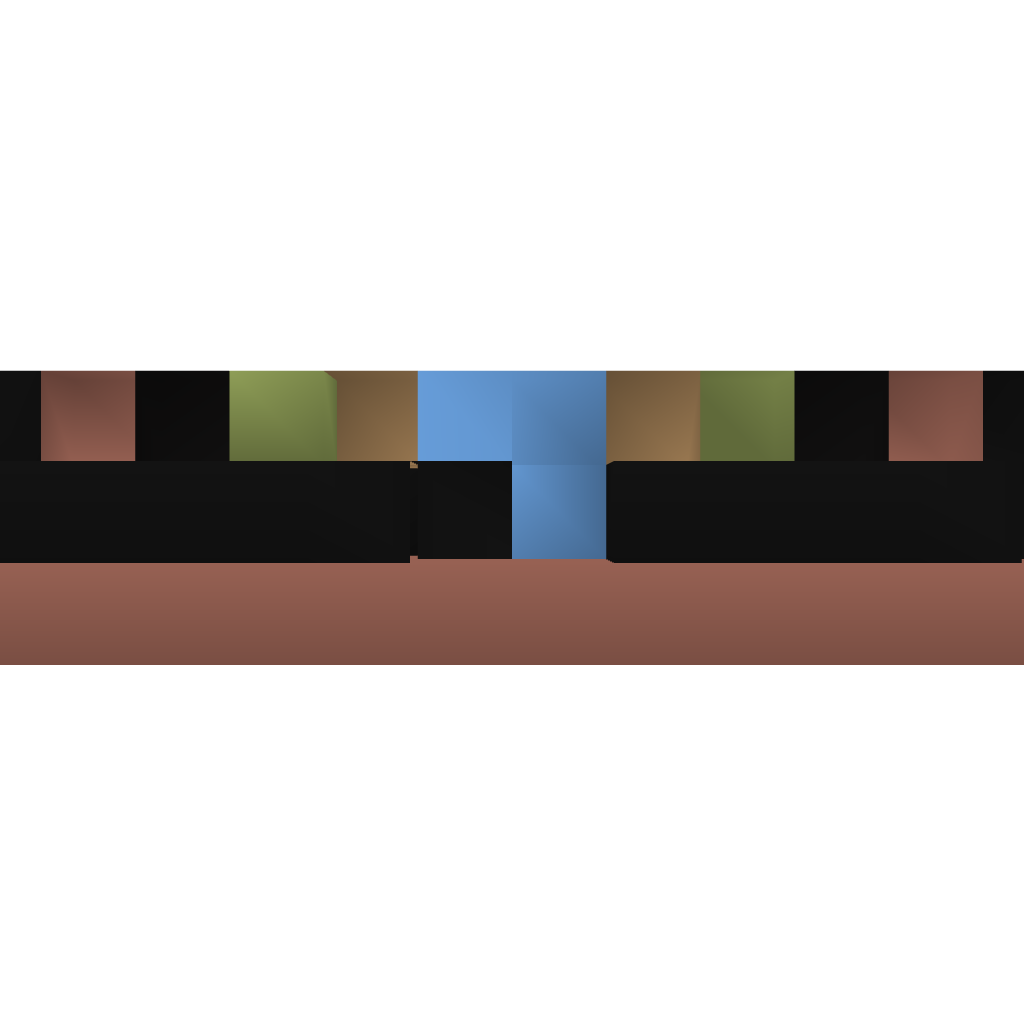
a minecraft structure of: Slide Door